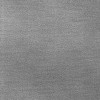
Atmospheric dust classification: dusty